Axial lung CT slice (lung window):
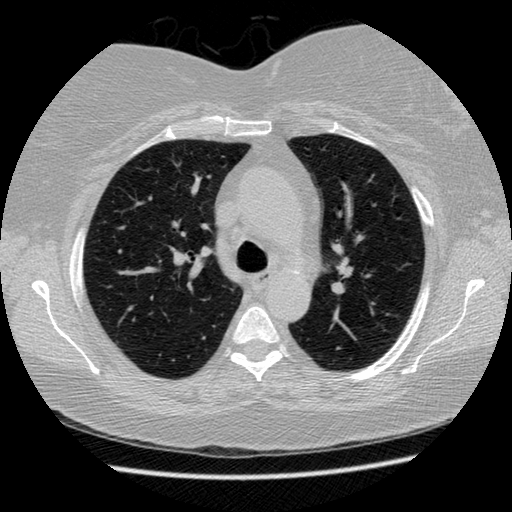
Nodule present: no